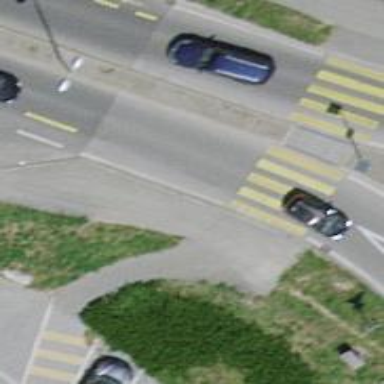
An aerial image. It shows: Asphalt footway with marked crossing.